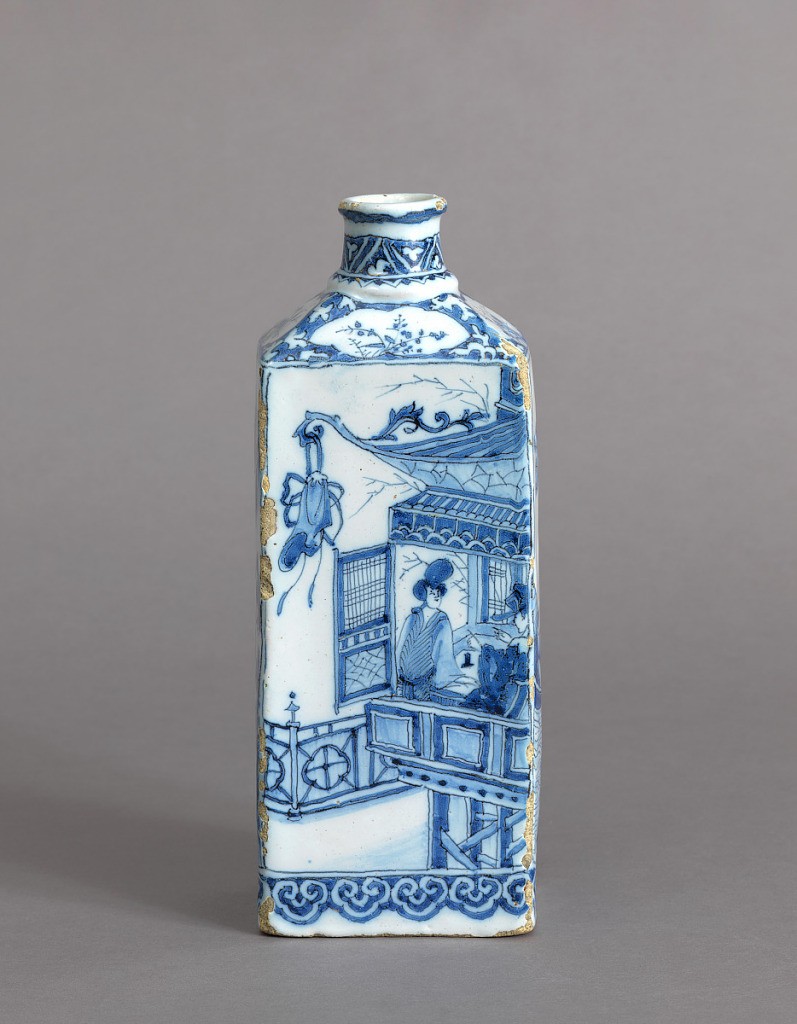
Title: Square Bottle
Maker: Grieksche A [de] (the Greek A Factory), Delft, Netherlands, founded 1658
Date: ca. 1686–1701
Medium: tin-glazed earthenware, gold
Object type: bottle
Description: Tall rectangular body, sloping shoulders, round neck with top and bottom rim; painted in underglaze blue on white, on sides above cloud-band border with Chinese figures in landscapes and pavillions, on shoulders and neck with chinoiserie motifs; traces of gilding throughout.